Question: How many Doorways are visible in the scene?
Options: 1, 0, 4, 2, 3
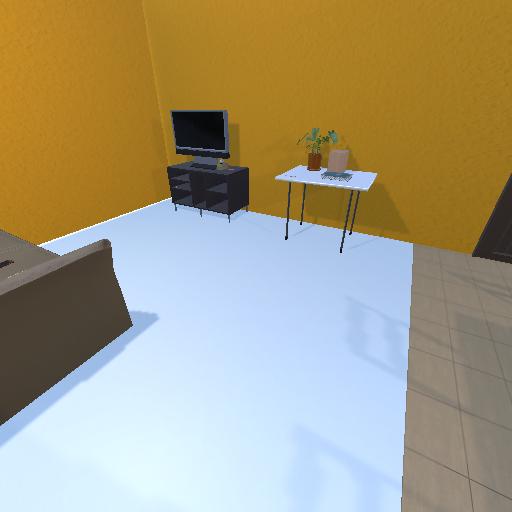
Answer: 1